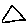
Label: triangle